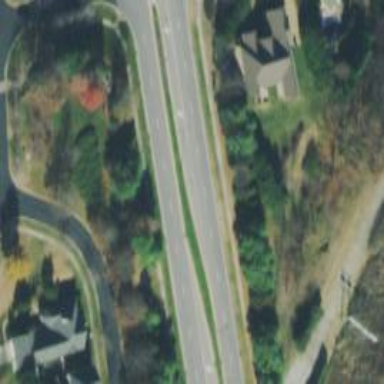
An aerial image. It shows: Secondary road.